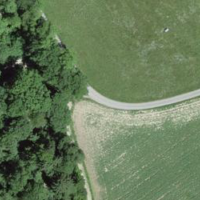
EUNIS habitat code: 44
Species observed at this site:
Campanula trachelium